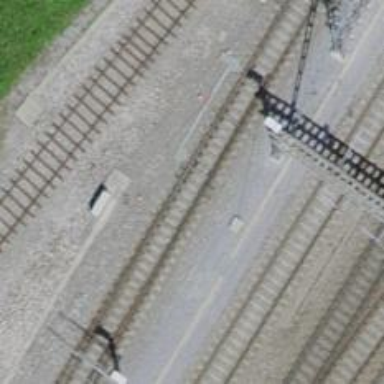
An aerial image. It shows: Railway switch.